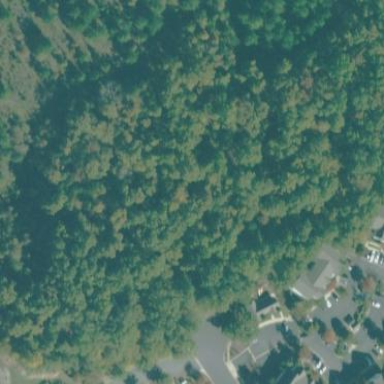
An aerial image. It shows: Mixed woodland area with variety of leaf types and cycles.